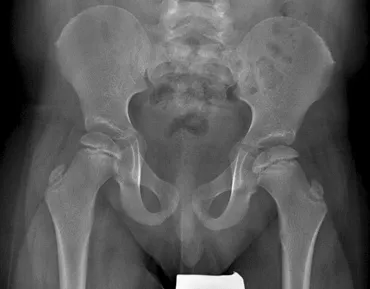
Skeletal features of Roifman syndrome in patients 1 and 2. D; Lateral spine X-ray of patient 2 featuring loss of lumbar lordosis.
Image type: radiology (x_ray)